Interaction volume radius: 10 \u00c5
Interaction volume height: 20 \u00c5
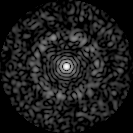
Disorder parameter: 0.8059